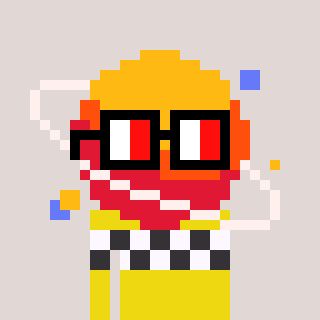
a pixel art character with square glasses with black frames and red eyes, a saturn-shaped head and a yellow-colored body on a warm background